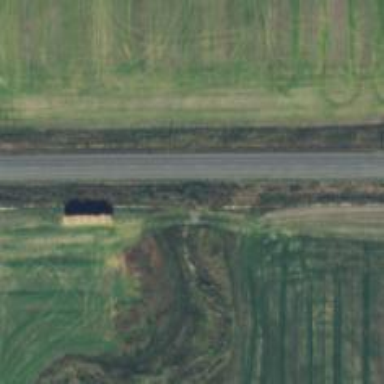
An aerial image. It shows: Culvert tunnel.